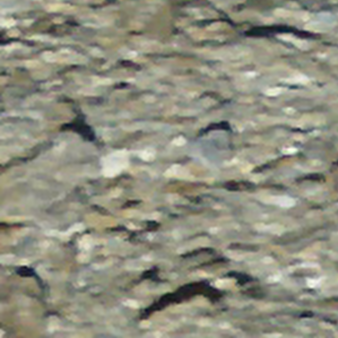
Label: other